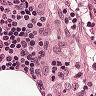
Metastatic tissue present: no